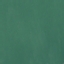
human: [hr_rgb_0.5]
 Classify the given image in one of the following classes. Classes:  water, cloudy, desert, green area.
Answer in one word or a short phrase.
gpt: water